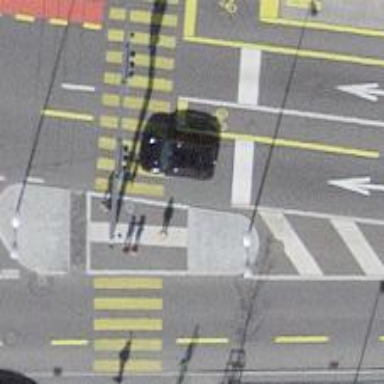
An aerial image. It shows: Road intersection controlled by traffic signals.